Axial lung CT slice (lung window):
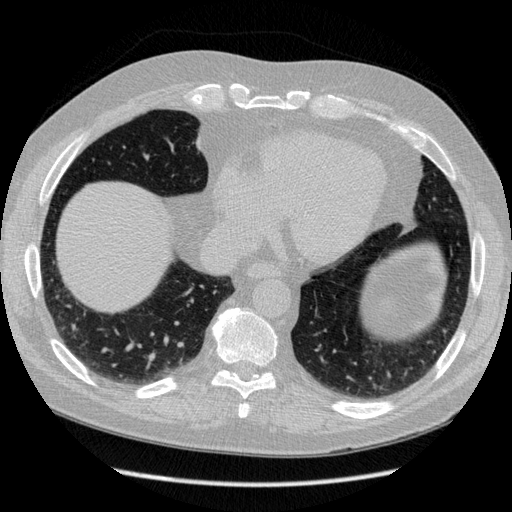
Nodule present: no